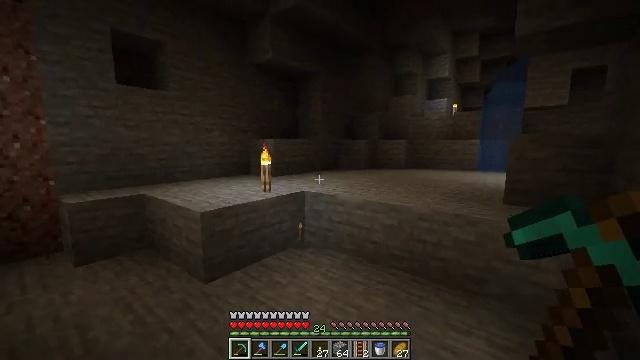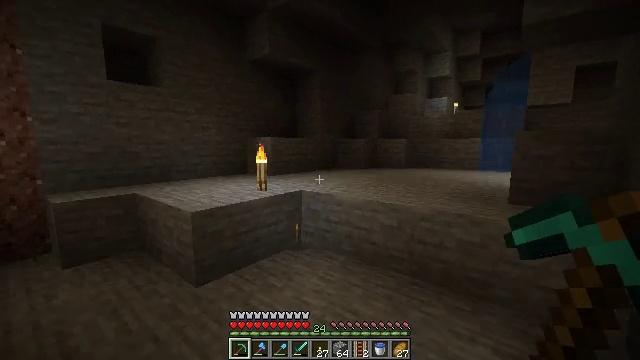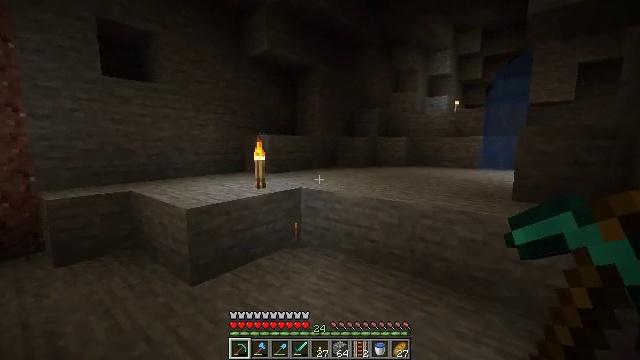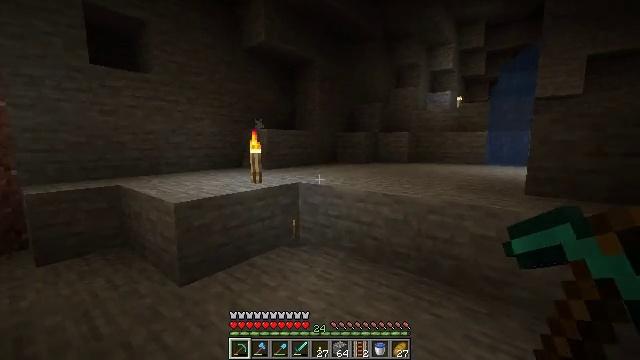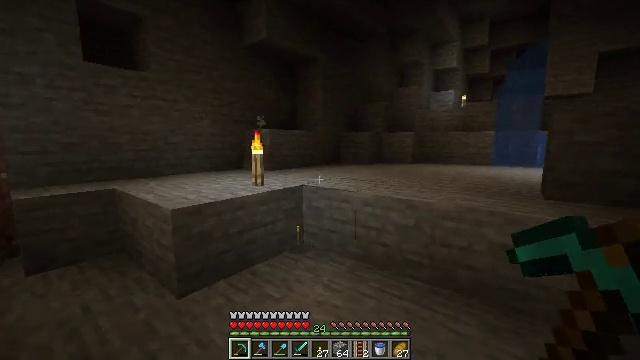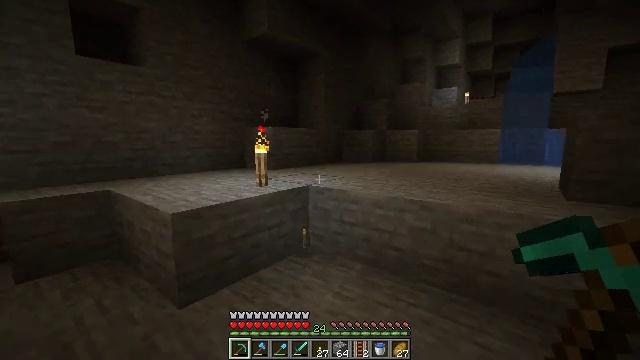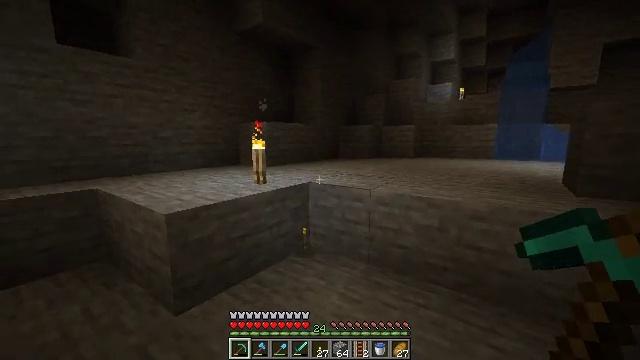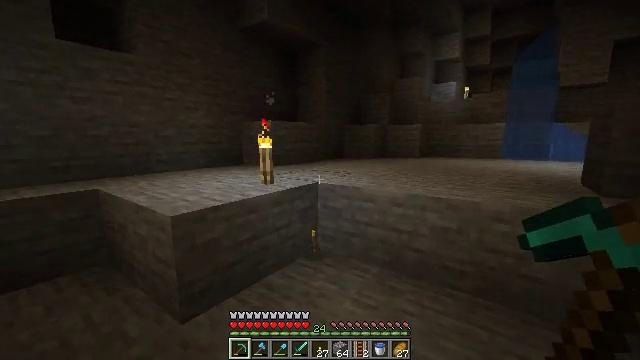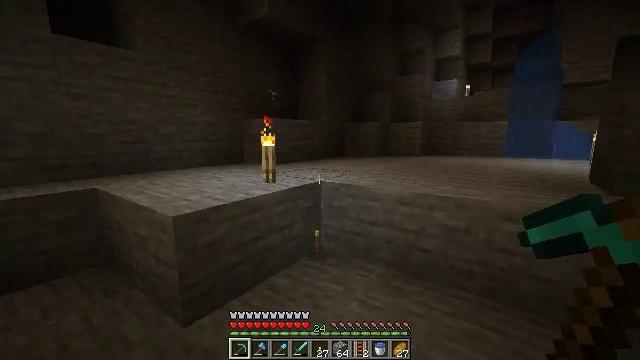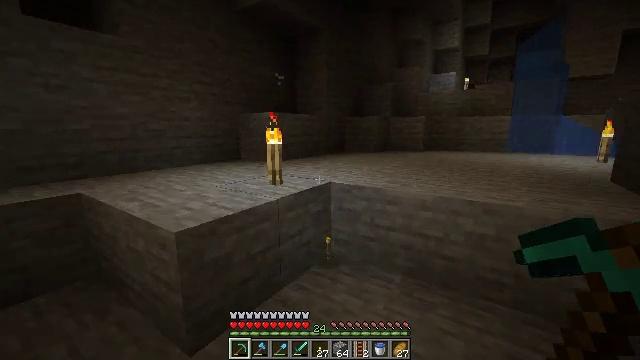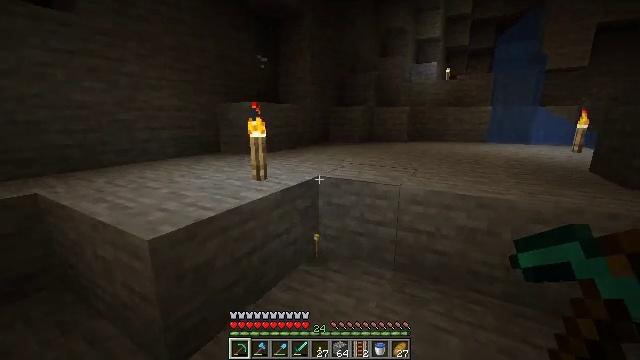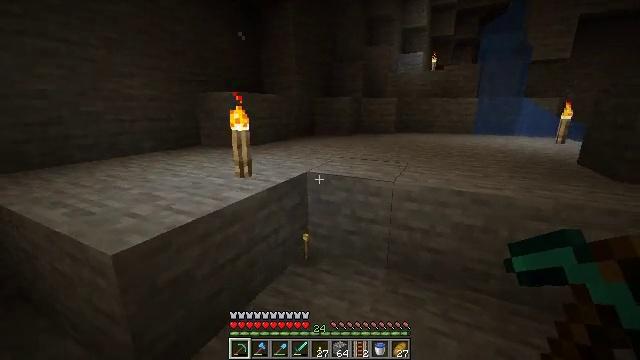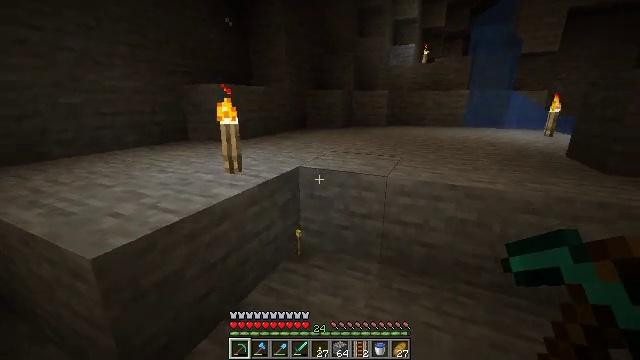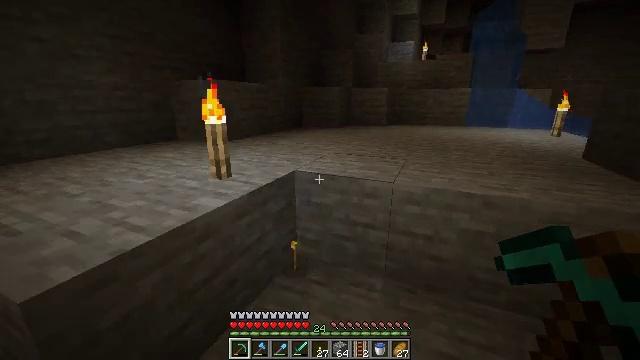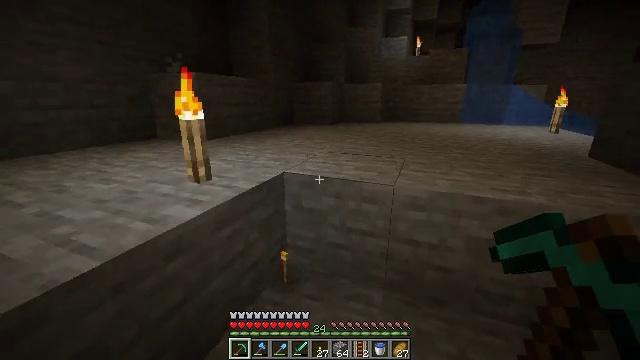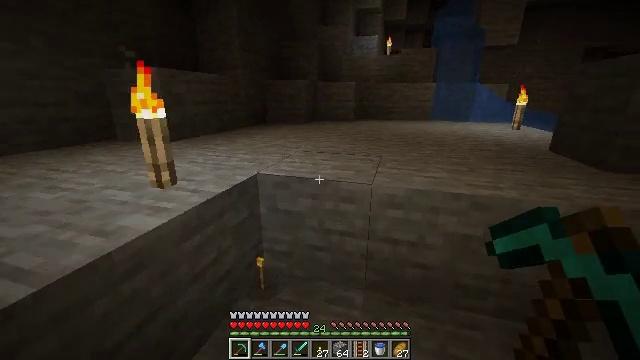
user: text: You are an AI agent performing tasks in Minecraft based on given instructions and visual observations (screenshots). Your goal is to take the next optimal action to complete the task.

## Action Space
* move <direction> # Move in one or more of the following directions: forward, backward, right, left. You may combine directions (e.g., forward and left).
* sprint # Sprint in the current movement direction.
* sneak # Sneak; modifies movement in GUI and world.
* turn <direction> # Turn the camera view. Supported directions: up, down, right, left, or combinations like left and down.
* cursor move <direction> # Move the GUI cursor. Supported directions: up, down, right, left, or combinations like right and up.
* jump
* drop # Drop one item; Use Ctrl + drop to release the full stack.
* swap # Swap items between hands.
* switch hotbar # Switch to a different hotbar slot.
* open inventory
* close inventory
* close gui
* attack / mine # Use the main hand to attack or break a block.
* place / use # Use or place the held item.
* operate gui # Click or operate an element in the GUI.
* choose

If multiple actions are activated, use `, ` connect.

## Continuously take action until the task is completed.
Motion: motion action
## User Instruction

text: Remove a redstone from the inventory.
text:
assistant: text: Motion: move forward and move left
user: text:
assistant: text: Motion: move forward and move left
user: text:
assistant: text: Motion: move forward and move left
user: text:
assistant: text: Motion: move forward and move left
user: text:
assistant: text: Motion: move forward and move left
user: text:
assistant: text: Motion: move forward and move left, turn right
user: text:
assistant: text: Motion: move forward and move left
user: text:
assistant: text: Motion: move forward and move left
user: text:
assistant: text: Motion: move forward and move left, turn right and down
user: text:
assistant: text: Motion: move forward, turn right and down
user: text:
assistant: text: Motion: move forward, turn right and down
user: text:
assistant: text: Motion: move forward, turn right and down
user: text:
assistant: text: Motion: move forward
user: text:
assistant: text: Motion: move forward, turn right
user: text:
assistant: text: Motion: move forward, turn right
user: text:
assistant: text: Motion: move forward and move left, turn right
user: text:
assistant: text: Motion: move forward and move left, turn right
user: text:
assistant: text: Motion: move forward and move left, turn right
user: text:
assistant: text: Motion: move forward and move left, turn right
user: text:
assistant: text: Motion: move forward and move left, turn right
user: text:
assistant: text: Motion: move forward and move left, turn right
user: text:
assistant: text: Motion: move forward, turn right
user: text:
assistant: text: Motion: move forward, turn right
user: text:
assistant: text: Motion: move forward, turn right
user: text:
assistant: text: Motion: move forward and move right, turn right
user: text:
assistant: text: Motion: move forward and move right, turn right
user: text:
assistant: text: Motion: move forward and move right
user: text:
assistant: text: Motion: move forward and move right
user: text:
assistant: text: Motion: move forward and move right
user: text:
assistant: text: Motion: move forward and move right